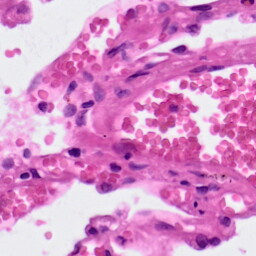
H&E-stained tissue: Lung